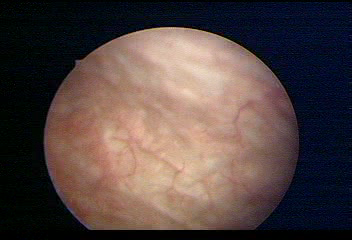
Modality: WLC
Class: Normal mucosa
Bladder cancer association: No